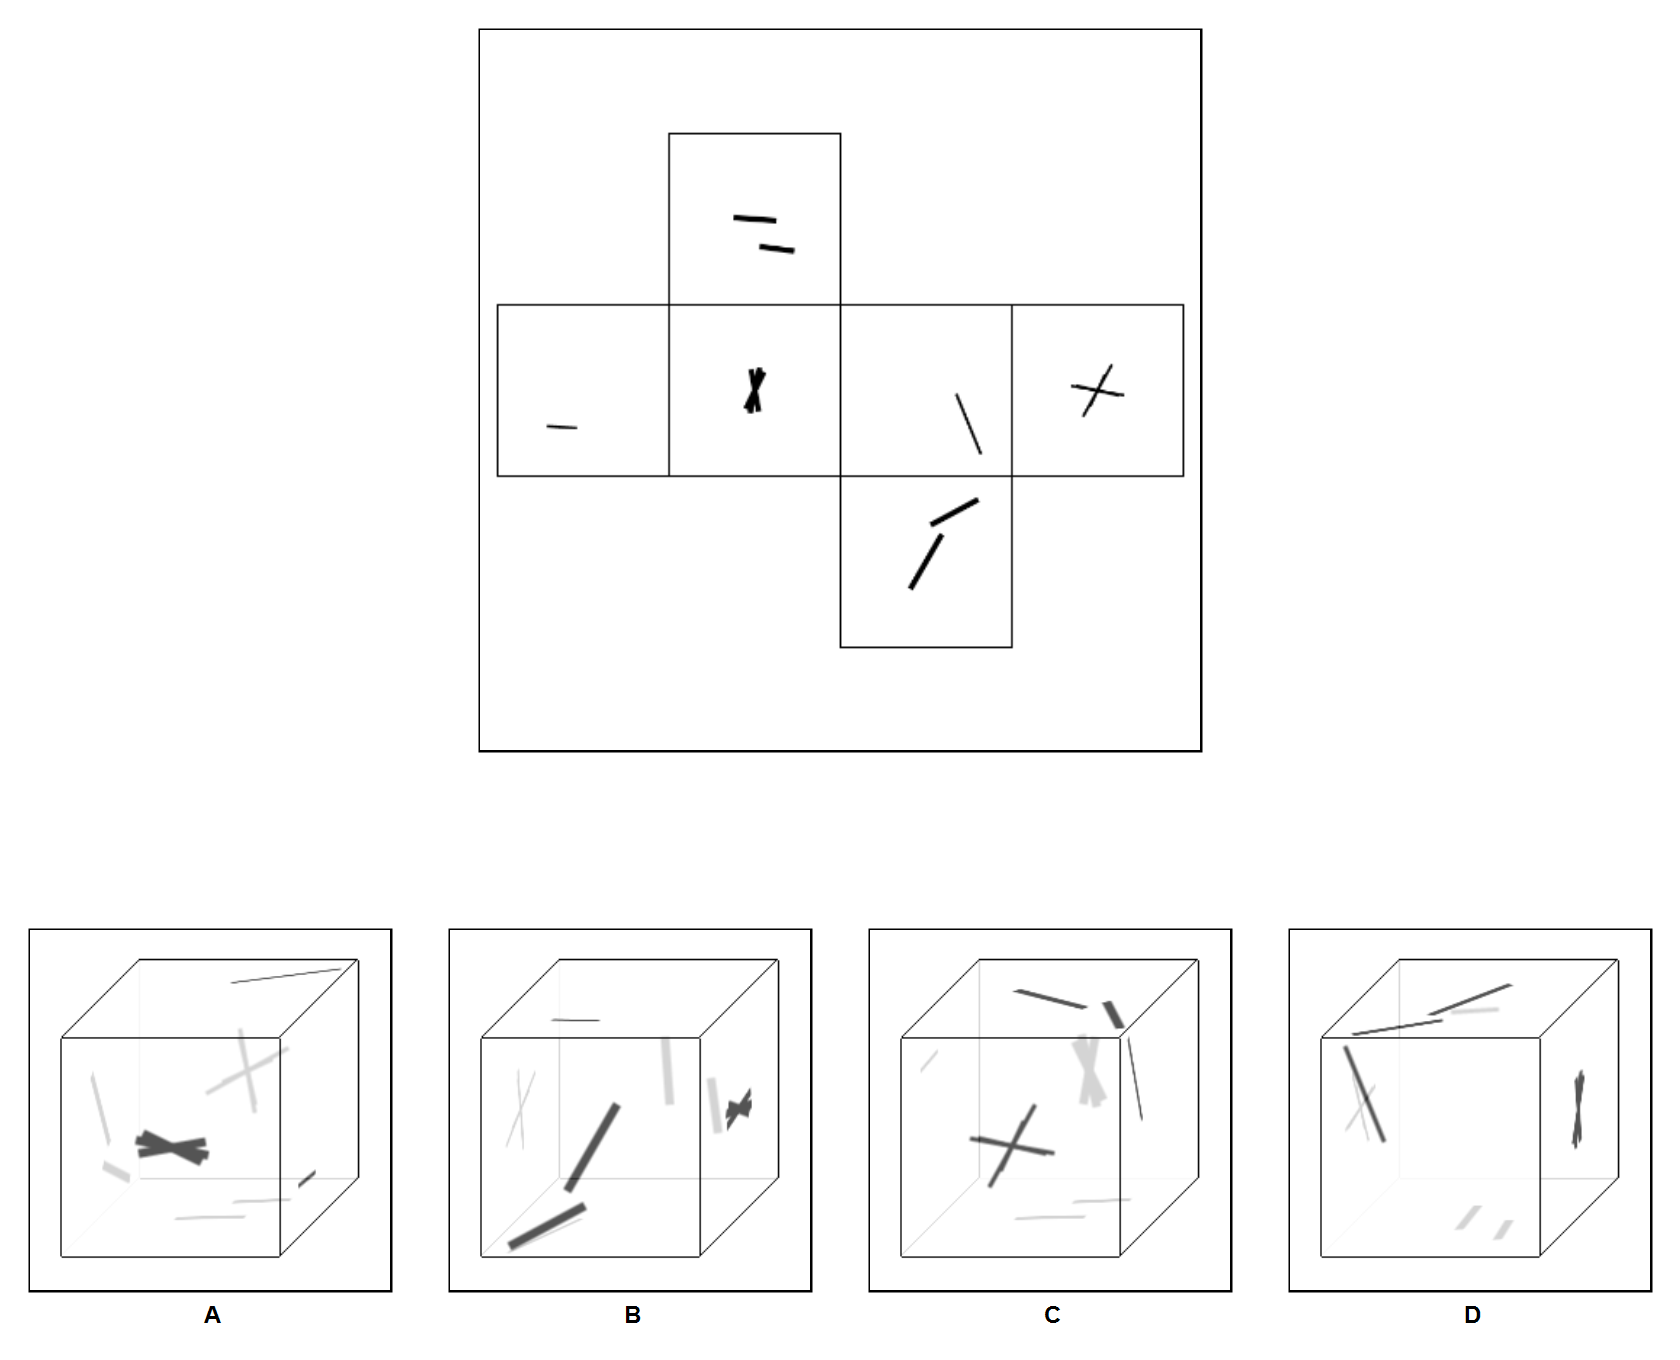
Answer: A